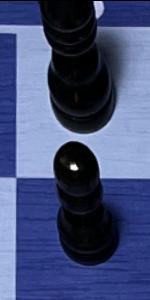
Label: Pawn_Black